Field crop: maize
Growth stage: 2
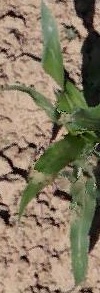
Species: maize